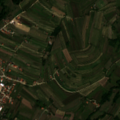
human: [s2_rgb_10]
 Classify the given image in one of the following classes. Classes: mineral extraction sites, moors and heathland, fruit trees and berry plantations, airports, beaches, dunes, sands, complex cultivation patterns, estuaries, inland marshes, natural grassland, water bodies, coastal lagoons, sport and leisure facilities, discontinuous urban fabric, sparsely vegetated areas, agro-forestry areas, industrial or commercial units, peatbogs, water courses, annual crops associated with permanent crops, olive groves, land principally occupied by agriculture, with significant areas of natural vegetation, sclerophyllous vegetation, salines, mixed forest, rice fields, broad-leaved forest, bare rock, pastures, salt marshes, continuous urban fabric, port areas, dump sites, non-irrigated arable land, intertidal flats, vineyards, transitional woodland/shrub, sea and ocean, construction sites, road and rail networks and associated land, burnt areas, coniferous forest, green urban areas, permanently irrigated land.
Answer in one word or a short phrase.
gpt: discontinuous urban fabric, non-irrigated arable land, complex cultivation patterns, land principally occupied by agriculture, with significant areas of natural vegetation